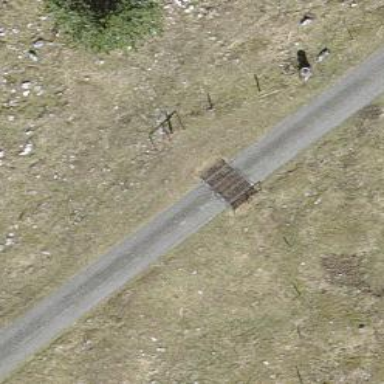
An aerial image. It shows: Cattle grid.